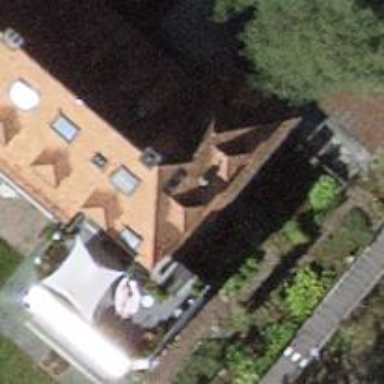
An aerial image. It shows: Building with hipped roof design.